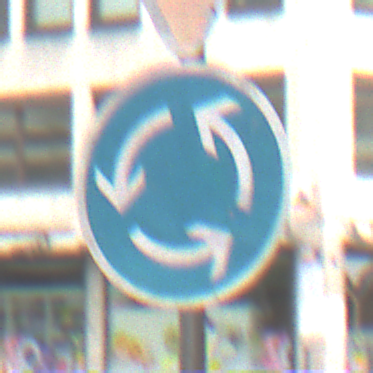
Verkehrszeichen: Kreisverkehr
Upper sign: VorfahrtGewaehren
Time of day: Midday
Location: Outdoor (Urban)
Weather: Overcast
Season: NotSpecified
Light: Natural